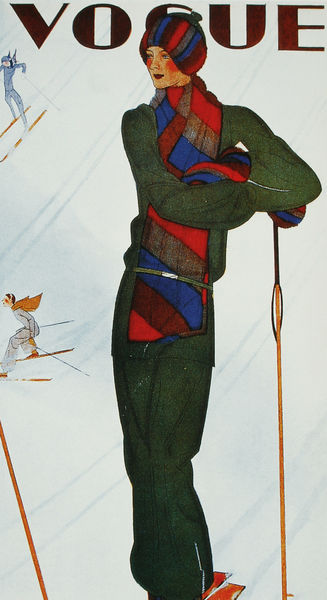
Titel: Vogue
Künstler: Jean Pagès
Standort: viele Standorte
Institution: Seriendruck
Schlagwörter: blau, weiß, grün, braun, frau, kariert, orange, schwarz, zeichnung, gürtel, rot, schal, schnee, tuch, mode, hose, mütze, stehen, figur, pose, stehend, rouge, stock, füße, schrift, wangen, modell, schuhe, stab, grafik, graphik, winter, schriftzug, werbung, abfahrt, women, jugendstil, woman, sport, gestreift, model, graun, titel, zeitschrift, zeitung, buchstaben, stöcke, plakat, titelblatt, entwurf, typen, cover, titelbild, titelseite, bommel, snow, turban, ski, skifahrer, wintersport, piste, skier, skistock, fashion, bommelmütze, modezeitschrift, müzte, skianzug, skifahren, skilauf, skimode, skistab, vogue, wintermode, winterpsport, classy, skiing, humans